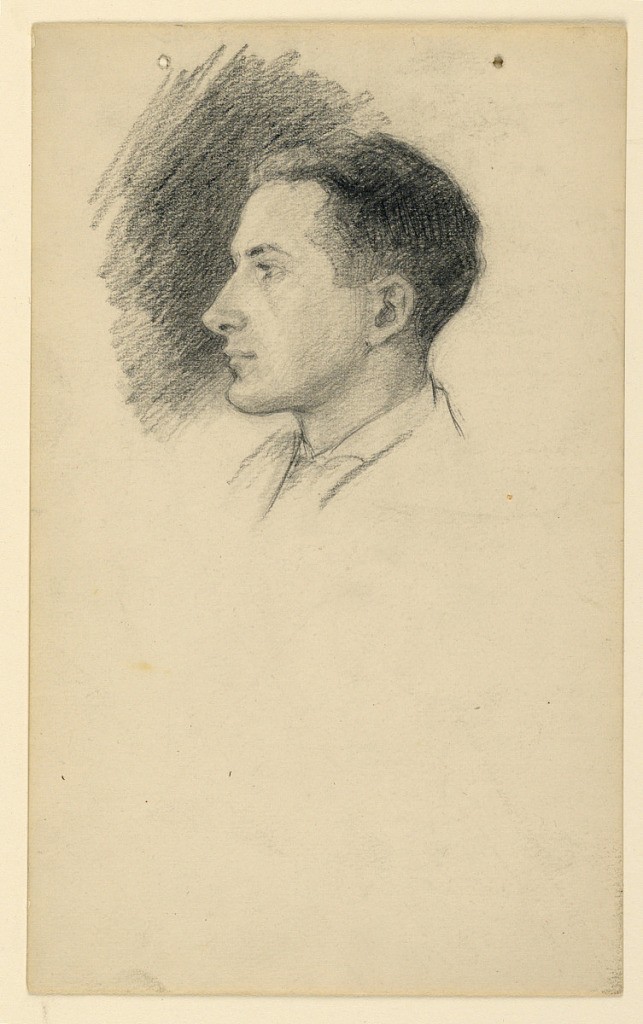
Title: William Hague
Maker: Mary A. Hallock Foote, American, 1847–1938
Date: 1900–15
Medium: Graphite on cream wove paper
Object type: Drawing
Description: Profile drawing of a young man facing left.